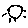
Label: sun